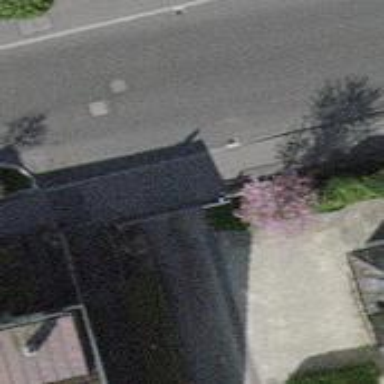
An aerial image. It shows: Service road with sidewalk alongside.